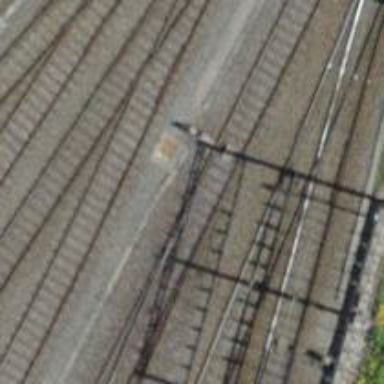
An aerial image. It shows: Railway switch.